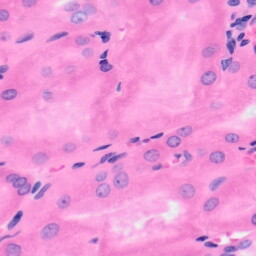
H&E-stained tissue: Kidney